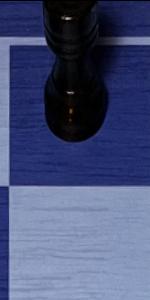
Label: Empty